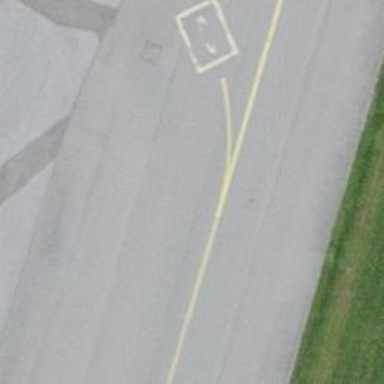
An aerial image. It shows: View of taxiway at the airport.